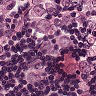
Metastatic tissue present: yes